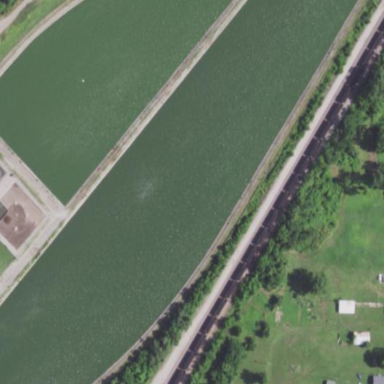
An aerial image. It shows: Reservoir of water located at wastewater plant.